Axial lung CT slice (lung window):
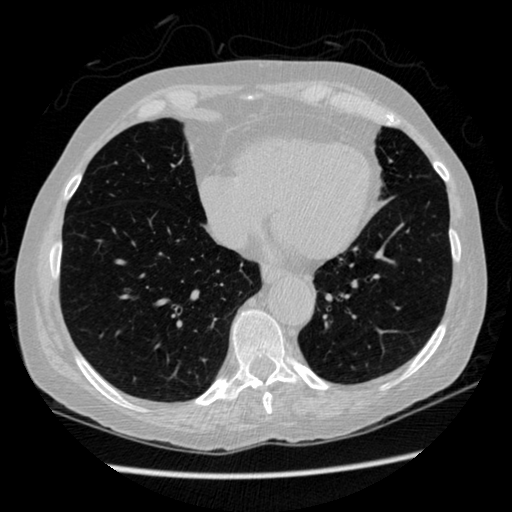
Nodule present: no